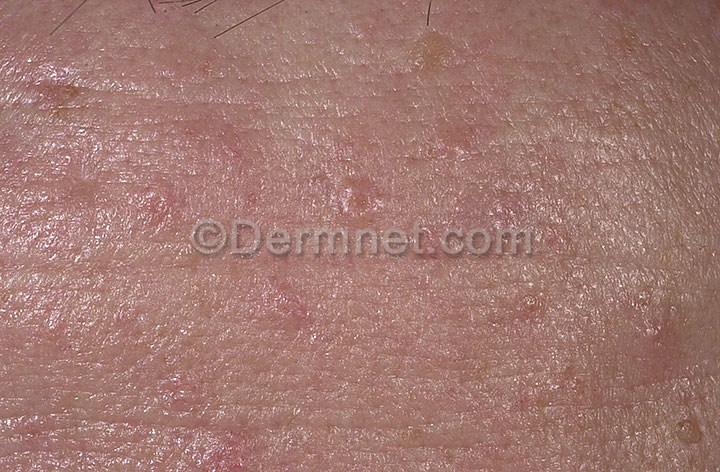
Disease: Seborrheic Keratoses and other Benign Tumors